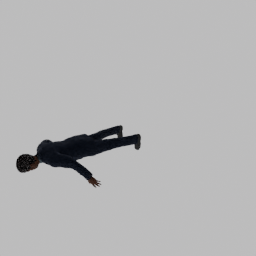
Label: people